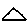
Label: triangle